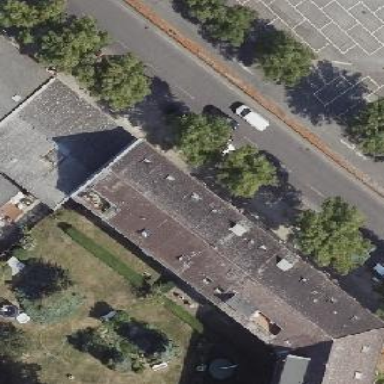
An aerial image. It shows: Gabled roof on building that houses apartments.